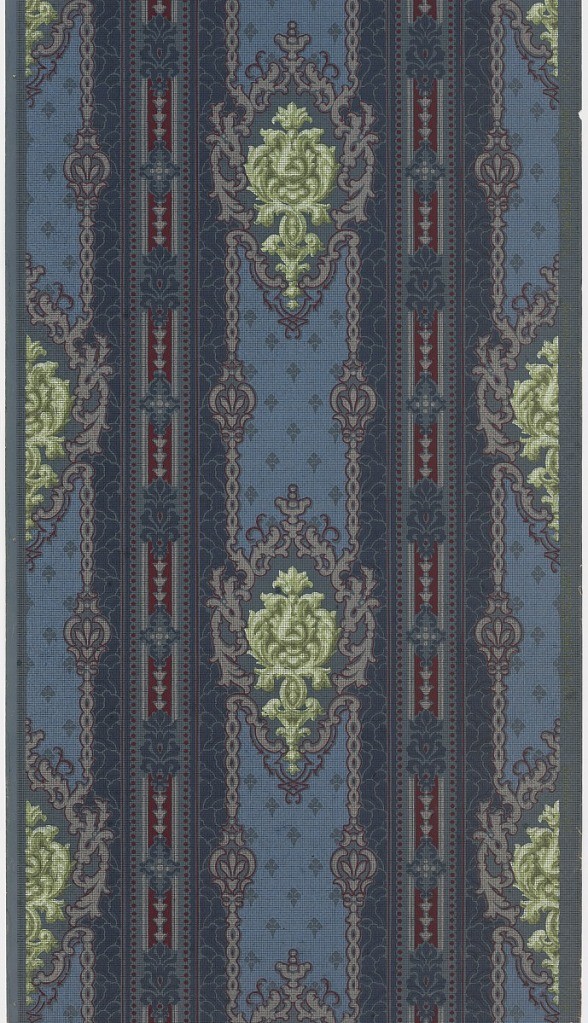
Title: Sidewall
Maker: Imperial Wallcoverings Inc., American, founded 1901
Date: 1905–1915
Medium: Machine-printed paper
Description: Bold multi-color stripe, alternating with foliate medallions. Printed in blue, red and green on blue ground.